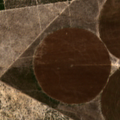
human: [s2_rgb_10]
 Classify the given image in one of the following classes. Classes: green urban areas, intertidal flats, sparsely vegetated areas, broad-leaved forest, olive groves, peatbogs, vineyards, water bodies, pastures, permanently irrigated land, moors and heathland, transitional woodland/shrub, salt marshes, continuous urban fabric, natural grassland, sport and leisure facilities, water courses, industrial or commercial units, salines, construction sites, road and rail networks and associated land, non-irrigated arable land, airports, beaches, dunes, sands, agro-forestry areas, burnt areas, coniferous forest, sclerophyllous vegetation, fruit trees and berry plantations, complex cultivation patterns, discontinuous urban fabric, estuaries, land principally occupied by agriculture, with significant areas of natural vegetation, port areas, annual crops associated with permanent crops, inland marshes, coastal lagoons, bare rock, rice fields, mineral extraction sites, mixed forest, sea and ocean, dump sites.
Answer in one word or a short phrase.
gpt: permanently irrigated land, coniferous forest, transitional woodland/shrub